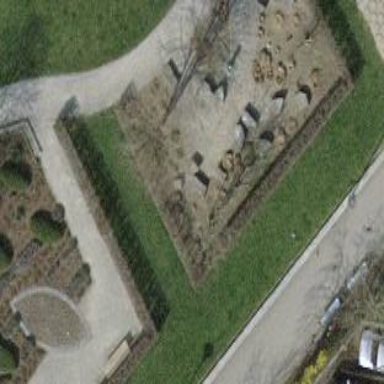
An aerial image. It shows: Playground area for leisure land.